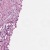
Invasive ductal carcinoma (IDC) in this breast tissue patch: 1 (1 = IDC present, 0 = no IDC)